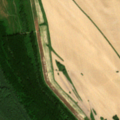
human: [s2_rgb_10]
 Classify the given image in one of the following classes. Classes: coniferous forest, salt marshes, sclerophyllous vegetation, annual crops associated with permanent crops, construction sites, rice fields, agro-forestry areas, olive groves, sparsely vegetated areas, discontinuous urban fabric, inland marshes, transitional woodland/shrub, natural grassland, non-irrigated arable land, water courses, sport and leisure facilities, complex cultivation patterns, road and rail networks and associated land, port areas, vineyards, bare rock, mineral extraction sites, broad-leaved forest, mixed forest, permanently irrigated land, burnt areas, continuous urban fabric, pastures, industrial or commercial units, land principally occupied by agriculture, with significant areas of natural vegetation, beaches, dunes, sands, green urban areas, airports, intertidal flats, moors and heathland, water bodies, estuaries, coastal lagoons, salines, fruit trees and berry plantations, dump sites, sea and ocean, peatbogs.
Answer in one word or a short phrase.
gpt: non-irrigated arable land, broad-leaved forest, transitional woodland/shrub, inland marshes, water courses